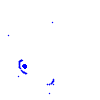
Particle: electron